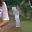
Label: 1